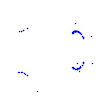
Particle: proton